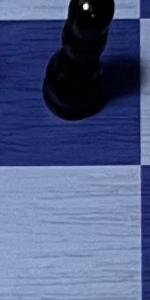
Label: Empty